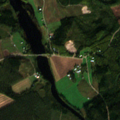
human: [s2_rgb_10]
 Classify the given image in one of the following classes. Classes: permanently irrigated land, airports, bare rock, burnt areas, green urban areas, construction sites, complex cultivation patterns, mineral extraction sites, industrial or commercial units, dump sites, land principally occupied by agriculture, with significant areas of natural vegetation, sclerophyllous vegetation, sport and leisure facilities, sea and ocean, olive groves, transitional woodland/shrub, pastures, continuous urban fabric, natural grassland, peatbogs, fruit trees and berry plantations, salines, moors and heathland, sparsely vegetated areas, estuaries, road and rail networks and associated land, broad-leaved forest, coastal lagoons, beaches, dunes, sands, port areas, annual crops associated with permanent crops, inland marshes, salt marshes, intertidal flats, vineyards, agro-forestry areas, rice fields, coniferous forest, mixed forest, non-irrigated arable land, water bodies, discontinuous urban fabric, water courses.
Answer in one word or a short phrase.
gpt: broad-leaved forest, coniferous forest, mixed forest, transitional woodland/shrub